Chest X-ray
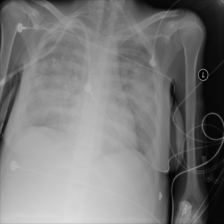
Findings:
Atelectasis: negative
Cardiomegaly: negative
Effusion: negative
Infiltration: negative
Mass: negative
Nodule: negative
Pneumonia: negative
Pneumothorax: negative
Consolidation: negative
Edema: negative
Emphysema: negative
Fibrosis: negative
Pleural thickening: negative
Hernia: negative